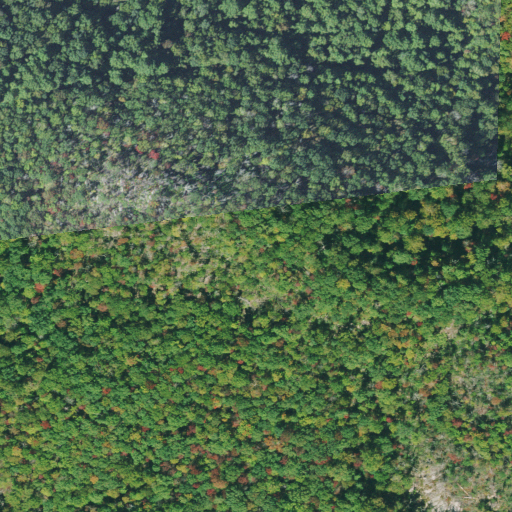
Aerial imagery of mountain in North Carolina named Little Table Rock Mountain containing deciduous forest and mixed forest